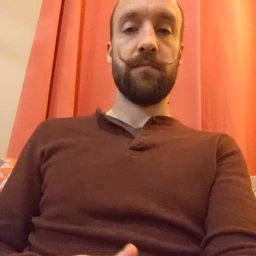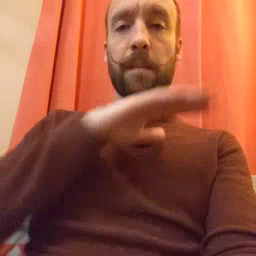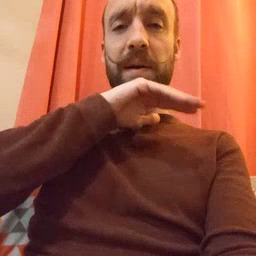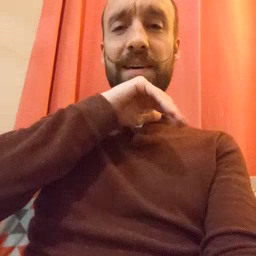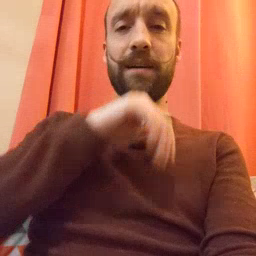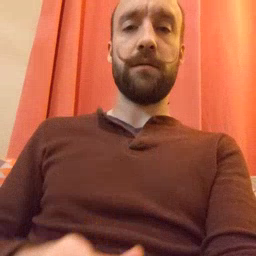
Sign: pig